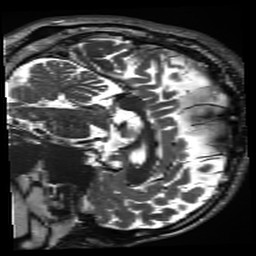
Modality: inplaneT2
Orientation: sagittal
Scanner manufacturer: siemens
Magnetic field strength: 3 T
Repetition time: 11 s
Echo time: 0.059 s